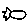
Label: fish